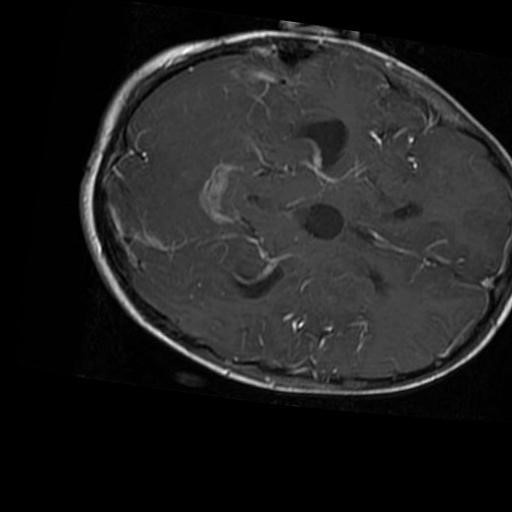
Label: brain_glioma